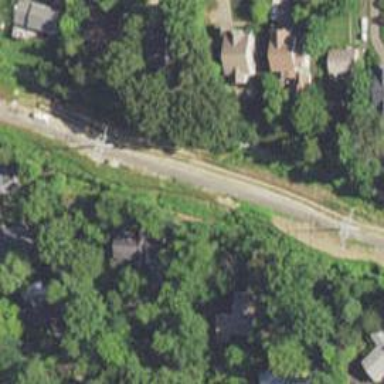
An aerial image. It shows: Asphalt cycleway running alongside abandoned railway track.